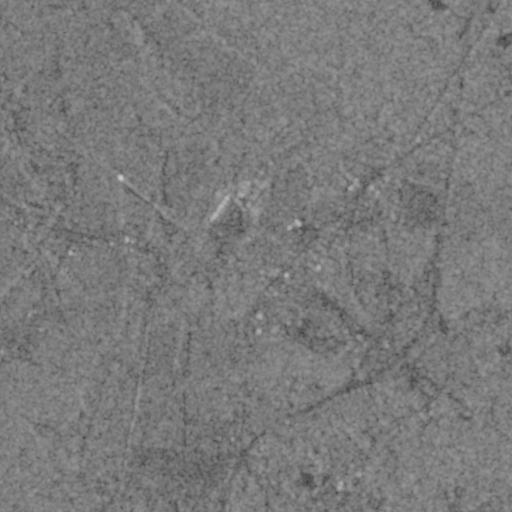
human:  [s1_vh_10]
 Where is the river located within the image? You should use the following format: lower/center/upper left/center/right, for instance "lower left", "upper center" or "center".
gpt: The river is located in the right of the image.
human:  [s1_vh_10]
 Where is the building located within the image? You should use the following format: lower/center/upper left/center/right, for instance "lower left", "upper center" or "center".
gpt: There is no building in the image.

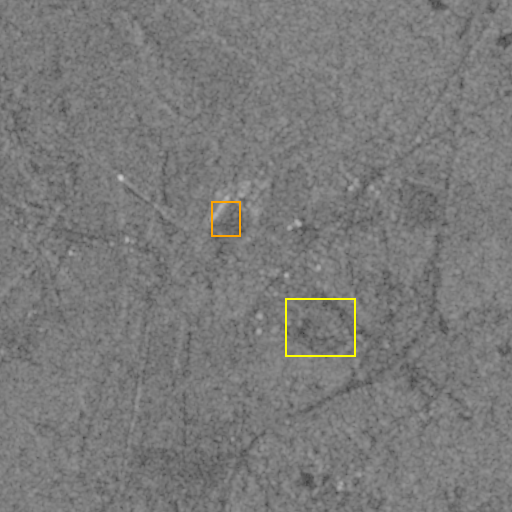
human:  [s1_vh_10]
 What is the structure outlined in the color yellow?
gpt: The structure outlined in yellow is a park.
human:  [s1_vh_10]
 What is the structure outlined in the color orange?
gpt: The structure outlined in orange is a building.
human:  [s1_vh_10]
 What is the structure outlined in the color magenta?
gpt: There is no magenta outline.